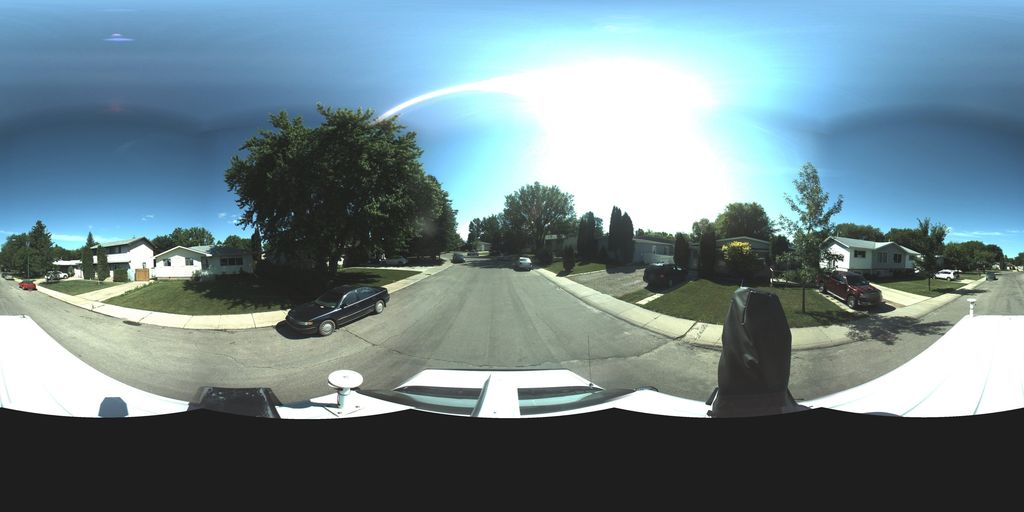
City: saskatoon